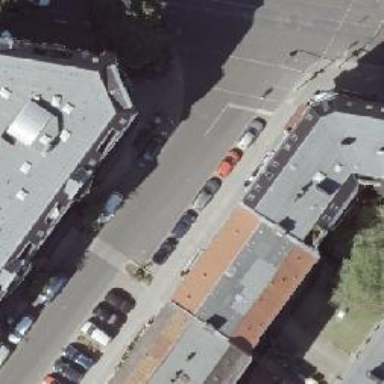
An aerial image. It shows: Residential road with asphalt surface and sidewalks on both sides. There are parallel parking lanes with sett surface.